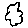
Label: cloud